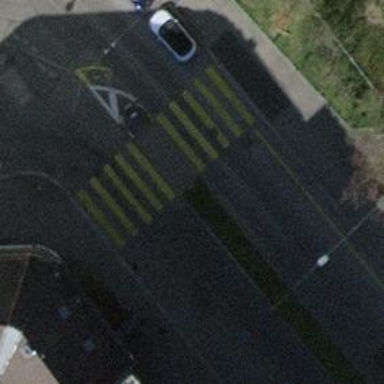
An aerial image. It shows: Uncontrolled crossing.